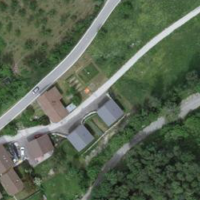
EUNIS habitat code: 41
Species observed at this site:
Geranium sanguineum